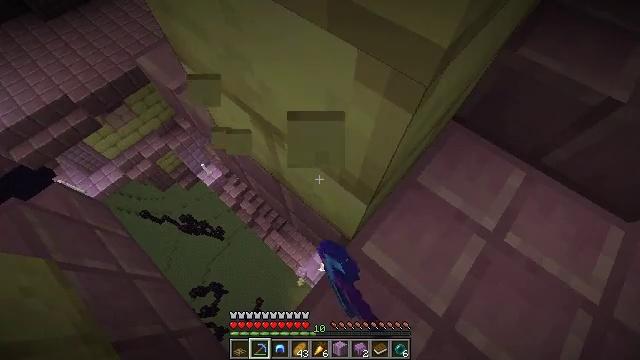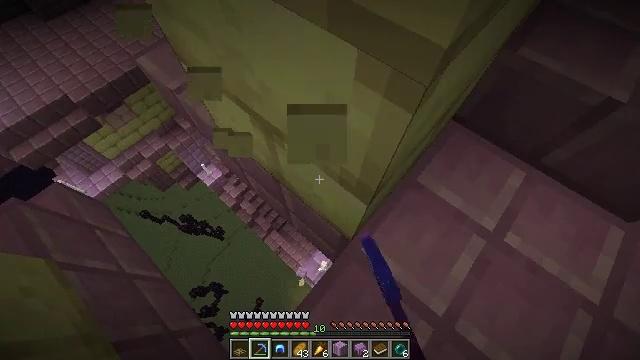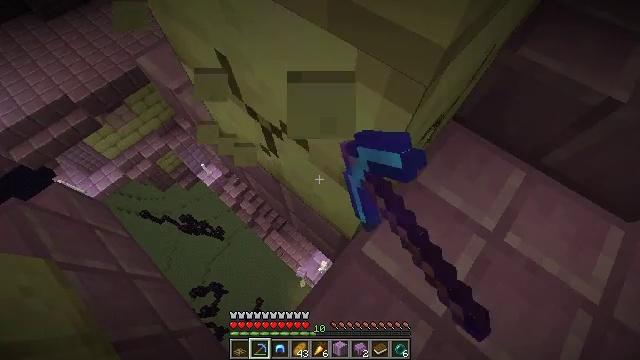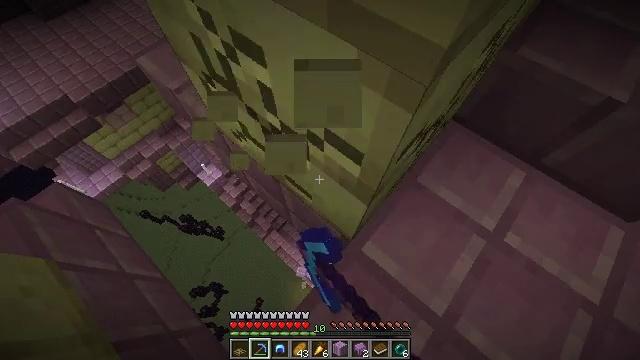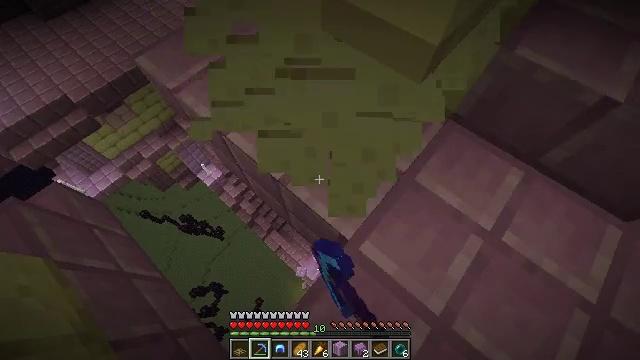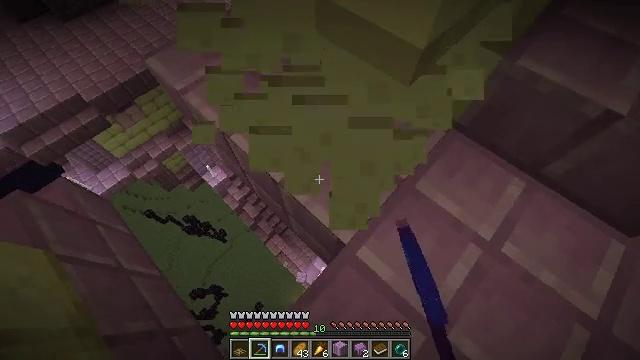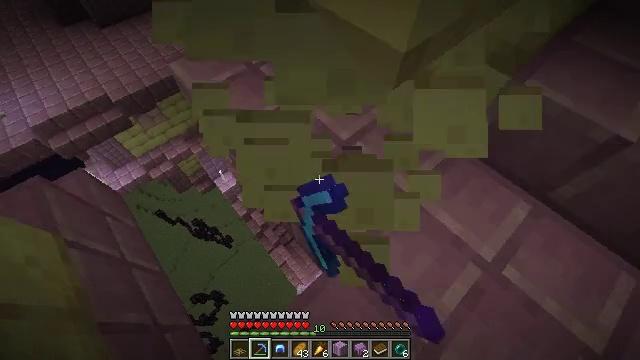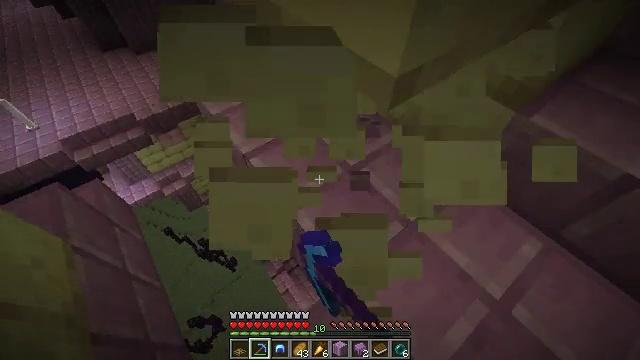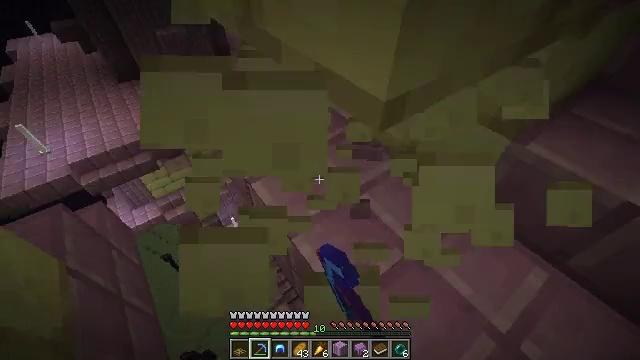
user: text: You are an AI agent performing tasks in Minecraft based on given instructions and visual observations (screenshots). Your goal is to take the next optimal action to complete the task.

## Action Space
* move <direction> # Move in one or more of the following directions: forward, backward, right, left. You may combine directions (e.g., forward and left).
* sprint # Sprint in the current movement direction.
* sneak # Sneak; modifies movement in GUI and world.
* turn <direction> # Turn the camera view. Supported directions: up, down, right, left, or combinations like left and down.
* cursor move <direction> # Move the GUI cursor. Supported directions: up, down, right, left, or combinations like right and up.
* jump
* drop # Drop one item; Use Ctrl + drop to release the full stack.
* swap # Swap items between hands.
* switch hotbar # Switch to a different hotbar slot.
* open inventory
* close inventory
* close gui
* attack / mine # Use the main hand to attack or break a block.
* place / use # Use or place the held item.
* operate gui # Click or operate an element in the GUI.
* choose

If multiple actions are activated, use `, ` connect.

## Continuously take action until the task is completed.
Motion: motion action
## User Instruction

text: Retrieve end stone bricks from the end.
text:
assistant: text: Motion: sneak, attack / mine
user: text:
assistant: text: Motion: sneak, attack / mine
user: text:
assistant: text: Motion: sneak, attack / mine
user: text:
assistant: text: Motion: move right, sneak, attack / mine
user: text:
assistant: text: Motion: move right, sneak, turn left and up, attack / mine
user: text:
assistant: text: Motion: move right, sneak, turn left and up, attack / mine
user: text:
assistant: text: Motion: move right, sneak, turn left and up, attack / mine
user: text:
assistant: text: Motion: move right, sneak, turn left and up, attack / mine
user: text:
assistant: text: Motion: sneak, attack / mine